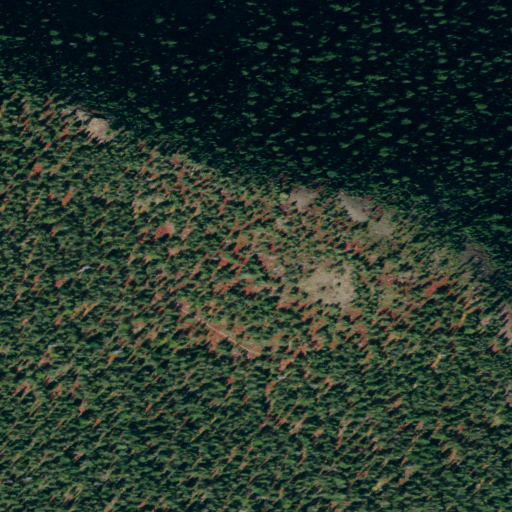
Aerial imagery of mountain in Idaho named Marcus Cook Peak containing only evergreen forest